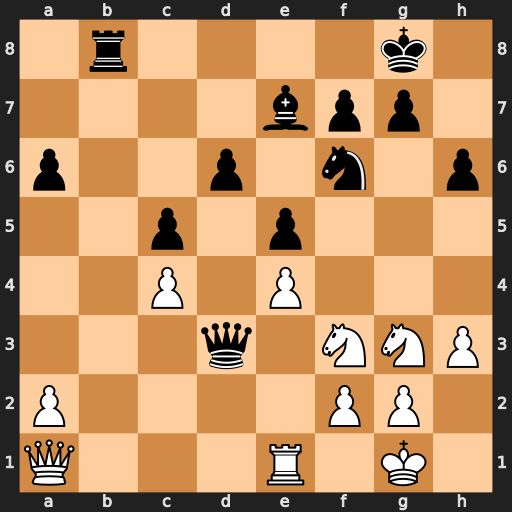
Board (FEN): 1r4k1/4bpp1/p2p1n1p/2p1p3/2P1P3/3q1NNP/P4PP1/Q3R1K1
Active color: w
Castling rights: -
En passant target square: -
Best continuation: Qc1 Rb4 Nd2